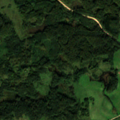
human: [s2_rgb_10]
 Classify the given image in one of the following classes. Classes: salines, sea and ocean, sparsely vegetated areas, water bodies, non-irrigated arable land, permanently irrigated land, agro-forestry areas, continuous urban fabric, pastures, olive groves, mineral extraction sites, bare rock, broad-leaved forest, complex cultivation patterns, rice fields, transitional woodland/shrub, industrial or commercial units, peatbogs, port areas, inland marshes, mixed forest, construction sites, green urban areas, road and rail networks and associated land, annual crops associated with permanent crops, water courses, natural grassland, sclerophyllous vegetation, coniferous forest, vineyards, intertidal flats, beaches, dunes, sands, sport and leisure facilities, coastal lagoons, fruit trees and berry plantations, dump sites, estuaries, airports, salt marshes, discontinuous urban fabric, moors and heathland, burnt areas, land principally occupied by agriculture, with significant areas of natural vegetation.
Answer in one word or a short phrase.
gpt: pastures, broad-leaved forest